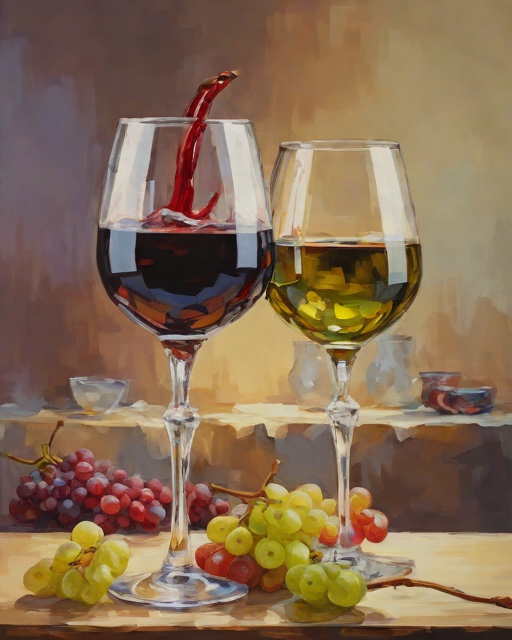
Category: Wedding